Interaction volume radius: 10 \u00c5
Interaction volume height: 35 \u00c5
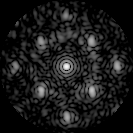
Disorder parameter: 0.4028